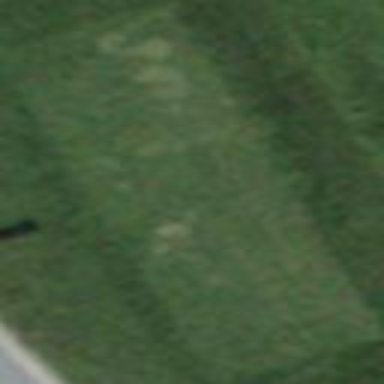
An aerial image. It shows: Grass area designated as golf tee.